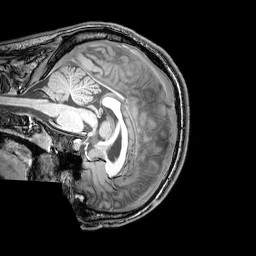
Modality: T1w
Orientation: sagittal
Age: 24
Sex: male
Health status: healthy
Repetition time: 0.081 s
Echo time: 0.037 s